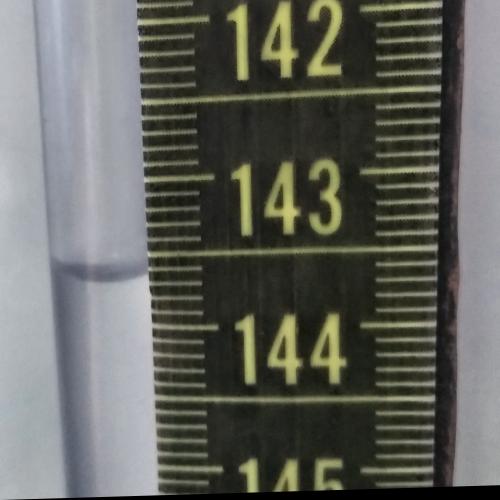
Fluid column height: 143.6 cm